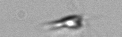
Label: Calciopappus